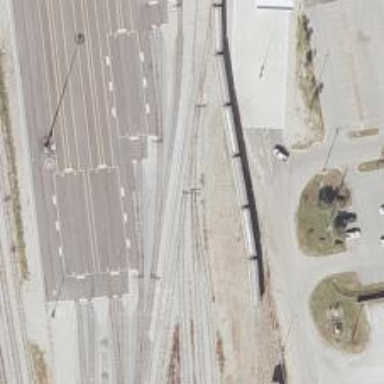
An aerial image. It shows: Railway yard.